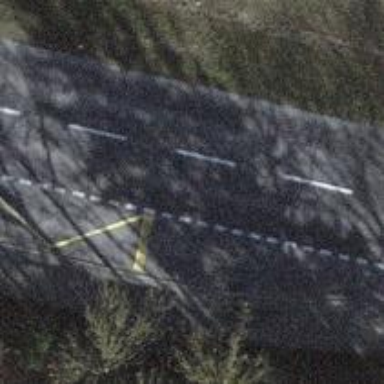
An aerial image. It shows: There is primary highway with cycle track on the left side.